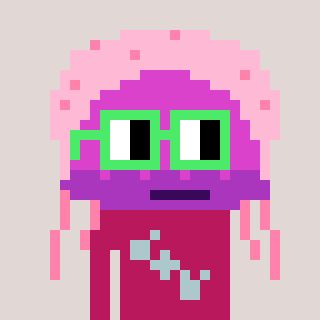
a pixel art character with square light green glasses, a jellyfish-shaped head and a darkpink-colored body on a warm background